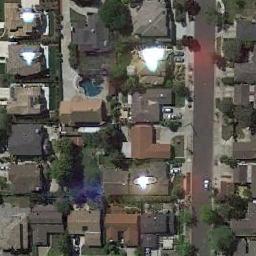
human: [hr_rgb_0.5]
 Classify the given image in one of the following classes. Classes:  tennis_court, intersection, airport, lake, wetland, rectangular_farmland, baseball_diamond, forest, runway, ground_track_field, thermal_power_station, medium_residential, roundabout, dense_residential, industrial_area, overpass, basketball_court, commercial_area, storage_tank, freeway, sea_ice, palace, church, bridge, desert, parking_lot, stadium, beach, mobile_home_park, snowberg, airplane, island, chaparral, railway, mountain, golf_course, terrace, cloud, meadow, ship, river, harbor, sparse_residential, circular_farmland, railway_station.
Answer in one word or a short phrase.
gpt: dense_residential